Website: bh-photo
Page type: customer-info-address
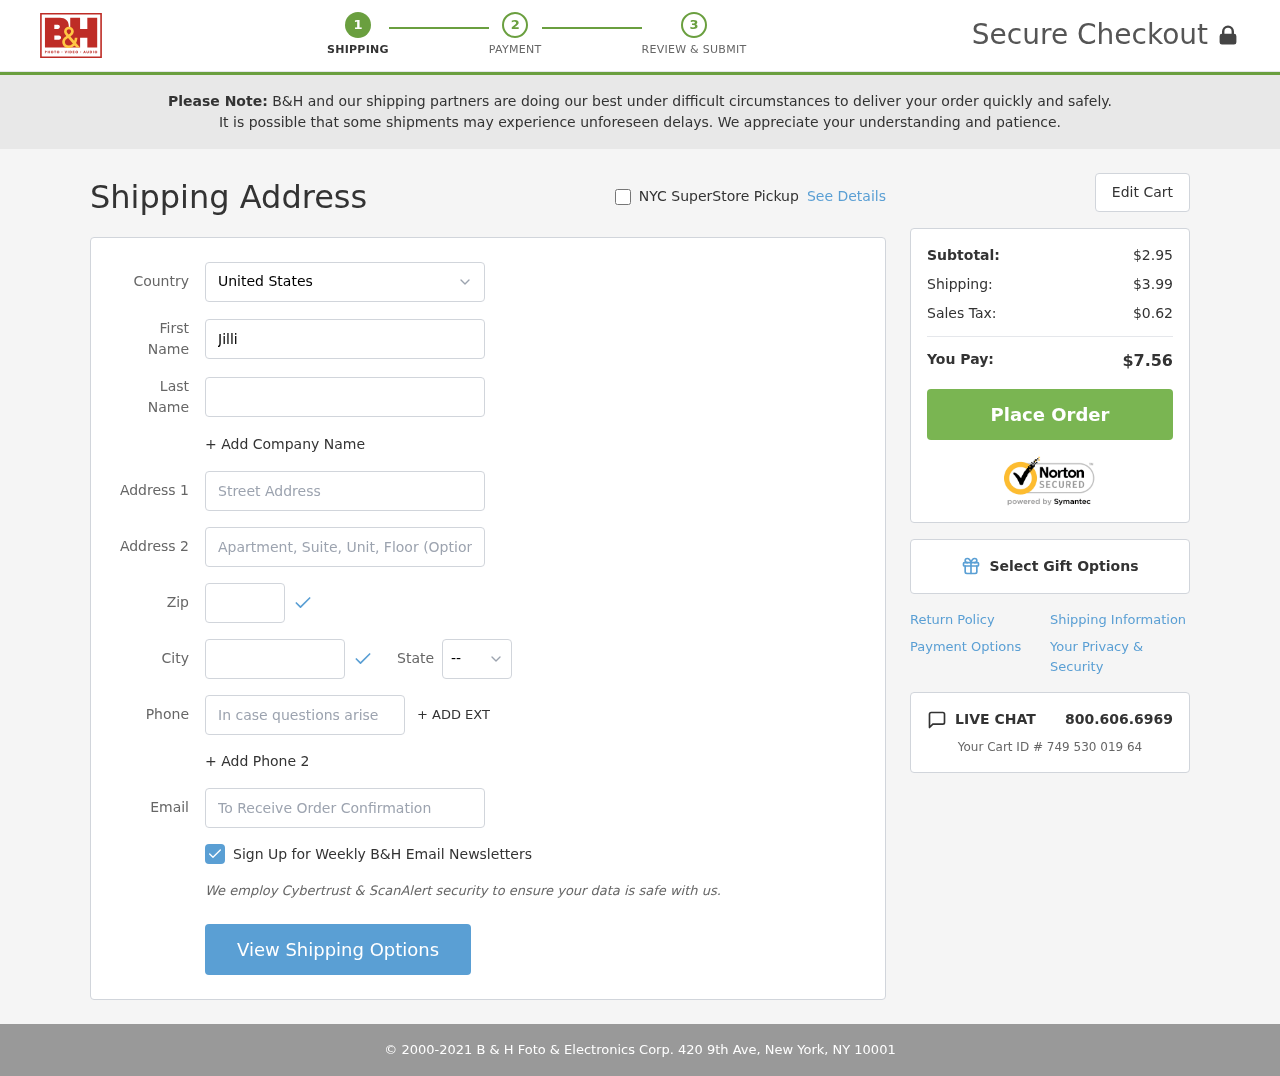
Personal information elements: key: PII_CITY
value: Justinborough
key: PII_COUNTRY
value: United States
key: PII_EMAIL
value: jillian.underwood@yahoo.com
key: PII_FIRSTNAME
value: Jillian
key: PII_LASTNAME
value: Underwood
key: PII_PHONE
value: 6228339364
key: PII_POSTCODE
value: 19640
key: PII_STATE_ABBR
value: FM
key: PII_STREET
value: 5700 Jenkins Pine
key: PII_STREET2
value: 80086 Jenkins Path Apt. 539
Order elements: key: ORDER_SUBTOTAL
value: $2.95
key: ORDER_SHIPPING_COST
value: $3.99
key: ORDER_TAX
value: $0.62
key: ORDER_TOTAL
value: $7.56
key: ORDER_ID
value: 749 530 019 64